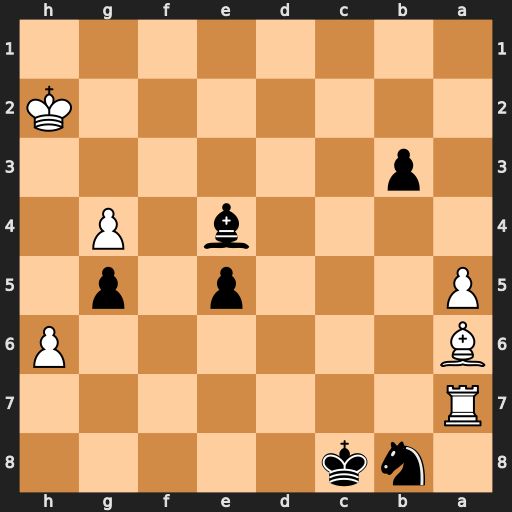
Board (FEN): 1nk5/R7/B6P/P3p1p1/4b1P1/1p6/7K/8
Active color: b
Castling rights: -
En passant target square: -
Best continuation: Nxa6 h7 Bxh7 Rxa6 b2